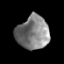
Tissue: prostate
Cell type: T cells
Senescence score: 0.2705
Nuclear area (px): 1052
Mean DAPI intensity: 128.702